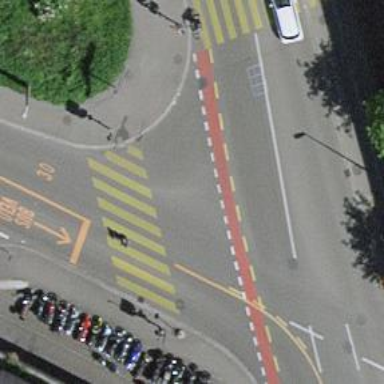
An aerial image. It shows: Road crossing with traffic signals.